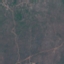
Land use / land cover class: HerbaceousVegetation